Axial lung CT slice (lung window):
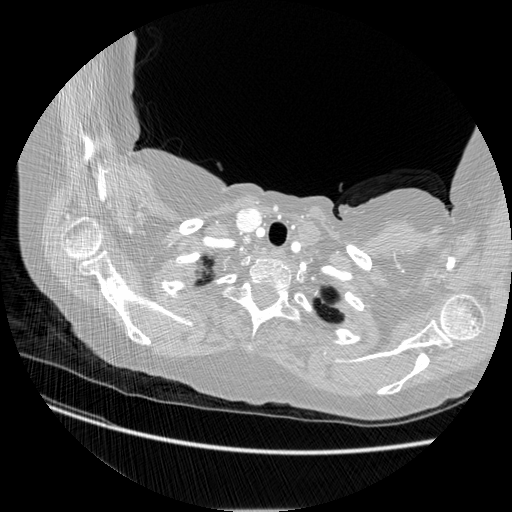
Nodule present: no